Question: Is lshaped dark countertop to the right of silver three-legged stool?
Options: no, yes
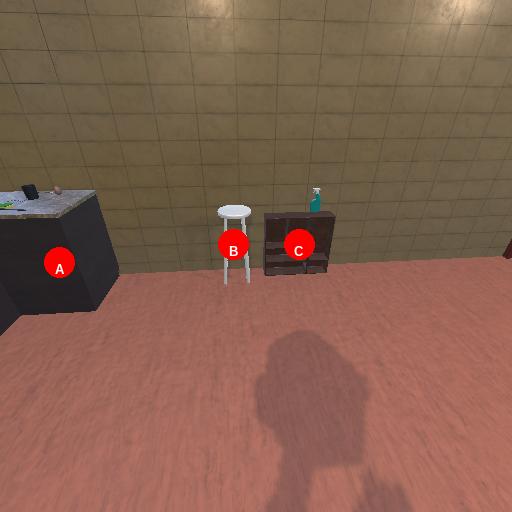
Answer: no